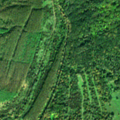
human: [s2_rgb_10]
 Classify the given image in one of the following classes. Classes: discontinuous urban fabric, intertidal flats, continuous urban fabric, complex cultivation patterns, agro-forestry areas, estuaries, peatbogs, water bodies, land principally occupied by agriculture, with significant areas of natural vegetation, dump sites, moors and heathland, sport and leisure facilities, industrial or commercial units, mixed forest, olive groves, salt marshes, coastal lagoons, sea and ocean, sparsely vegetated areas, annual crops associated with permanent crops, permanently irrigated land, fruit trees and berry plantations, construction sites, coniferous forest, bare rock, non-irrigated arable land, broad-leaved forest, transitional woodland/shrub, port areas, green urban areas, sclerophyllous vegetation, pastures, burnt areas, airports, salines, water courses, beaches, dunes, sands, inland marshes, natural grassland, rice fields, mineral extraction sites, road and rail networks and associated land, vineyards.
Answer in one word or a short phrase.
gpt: broad-leaved forest, transitional woodland/shrub